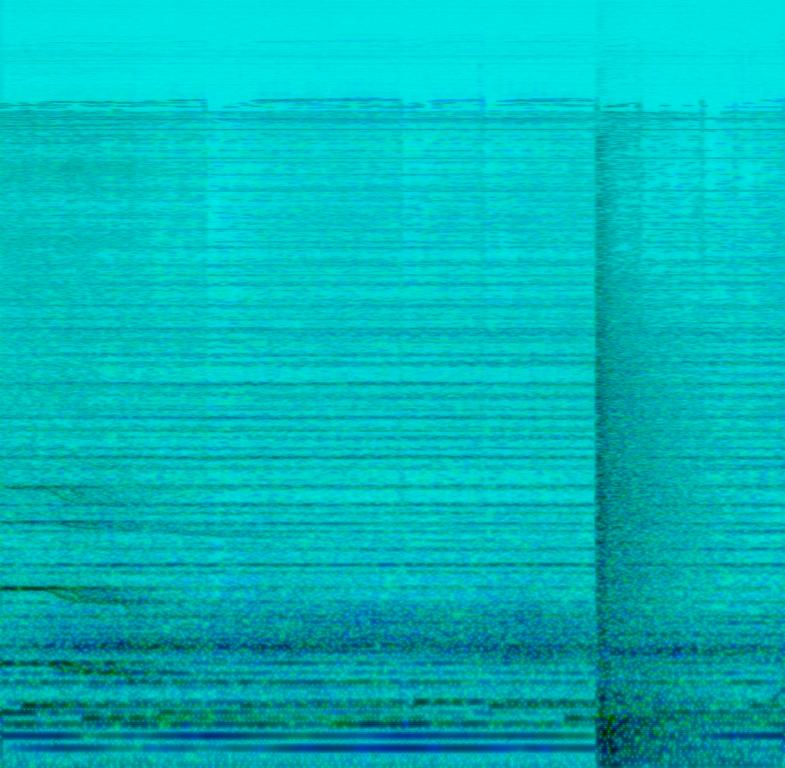
This music is instrumental. The tempo is slow with a steady, droning keyboard harmony and synthesiser arrangements to create sounds like howling wind, door thudding and a rhythmic male vocal riff. The music is serious, suspenseful, grim, spooky, sinister, chilling ,anticipatory and terrifying. This music is Synth Pop.